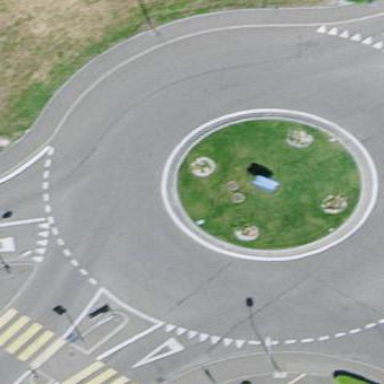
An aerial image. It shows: Secondary road with asphalt surface leading to roundabout.